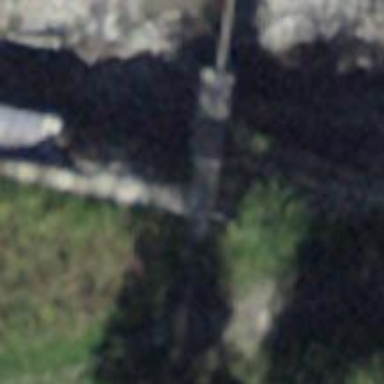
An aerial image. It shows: Footway on bridge.